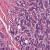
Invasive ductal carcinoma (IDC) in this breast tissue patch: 1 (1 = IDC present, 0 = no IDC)